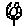
Label: flower